На гладкой поверхности находится брусок $P$, закреплённый за правый конец зафиксированной невесомой идеальной пружины. Справа от $P$ находится ещё один брусок $Q$, масса которого в $2.5$ раза больше. Справа от $P$ и $Q$ на расстоянии $\frac{14\pi}{13}~\text{см}$ находится вертикальная стена. В некоторый момент времени $P$ и $Q$ смещают влево на некоторое расстояние $L_0$ от их изначального положения и отпускают без толчка. Известно, что в ходе дальнейшего движения $P$ впервые столкнётся с $Q$, когда совершит одно полное колебание после первого прохождения положения равновесия. Считайте, что все столкновения в задаче являются упругими.
Найдите начальную величину сжатия пружины $L_0$.
На какое максимальное расстояние $A_1$ от точки разделения двух брусков отдалится $P$ в промежуток времени от разделения до первого столкновения с $Q$?
На какое максимальное расстояние $A_2$ от точки разделения двух брусков отдалится $P$ в промежуток времени от первого до второго столкновения с $Q$?
Взяв за основу показанную на рисунке синусоиду и приняв положение и момент первого столкновения $P$ и $Q$ за начало координат, нарисуйте графики зависимости положения $P$ и $Q$ от времени и укажите момент второго столкновения брусков.
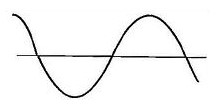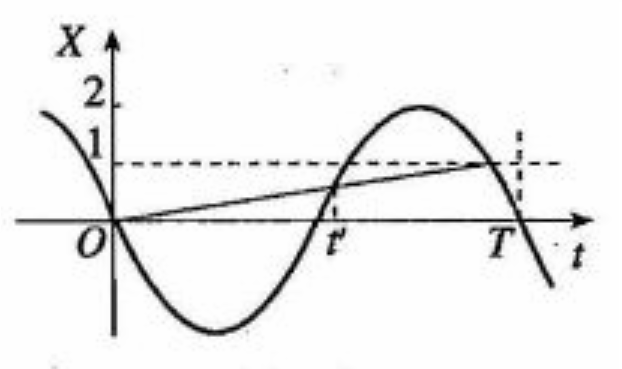
Найдите начальную величину сжатия пружины $L_0$.
Ответ: \[L_0=\frac{14}{13}\sqrt{\frac{7}{2}}~\text{см}=2.01~\text{см}.\]

На какое максимальное расстояние $A_1$ от точки разделения двух брусков отдалится $P$ в промежуток времени от разделения до первого столкновения с $Q$?
Ответ: \[A_1=\frac{14}{13}~\text{см}=1.08~\text{см}.\]

На какое максимальное расстояние $A_2$ от точки разделения двух брусков отдалится $P$ в промежуток времени от первого до второго столкновения с $Q$?
Ответ: \[A_2=2.00~\text{см}.\]

Взяв за основу показанную на рисунке синусоиду и приняв положение и момент первого столкновения $P$ и $Q$ за начало координат, нарисуйте графики зависимости положения $P$ и $Q$ от времени и укажите момент второго столкновения брусков.
Темы:
T, Механика, Динамика, Китайские, Пружина